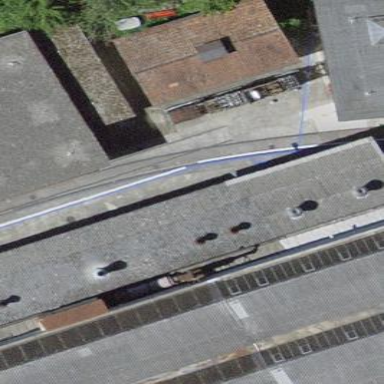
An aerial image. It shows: View of roof of building.